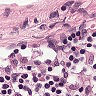
Metastatic tissue present: no